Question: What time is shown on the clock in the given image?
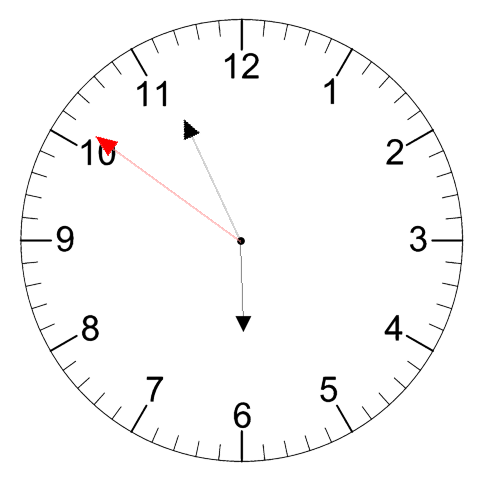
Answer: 05:55:51